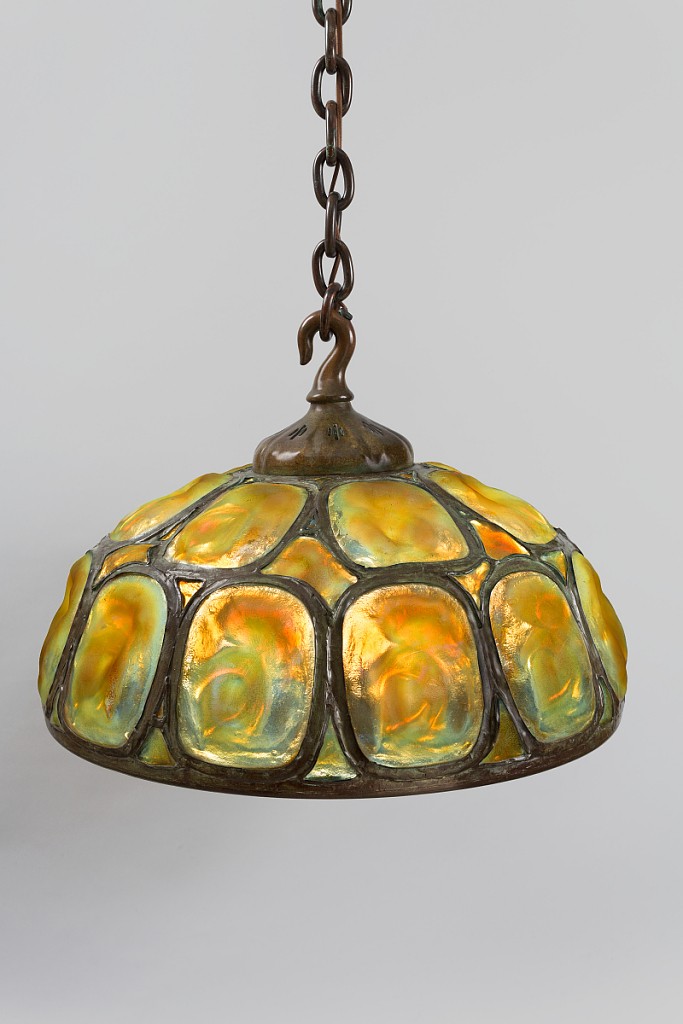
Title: Turtleback Tile Chandelier
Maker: Tiffany & Company, American, established 1853
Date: ca. 1910
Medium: glass, bronze
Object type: chandelier (hanging light)
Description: Two rows of amber-range iridescent glass "turtleback" medallions surrounded by bronze framewark and interspersed with smaller triangular pieces of glass, all surmounted by flattened onion-domed shaped crown, supporting a ring to which a chain is mounted.